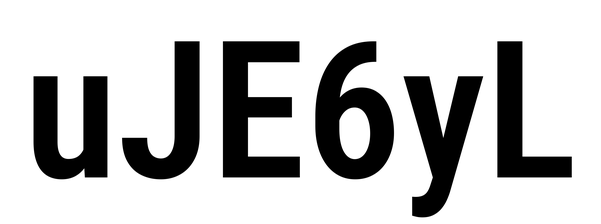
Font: Roboto_Condensed_SemiBold